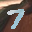
Label: 7